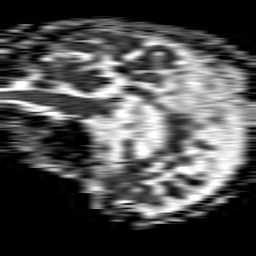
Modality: ADC
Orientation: sagittal
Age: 64
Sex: male
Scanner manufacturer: philips
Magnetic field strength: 1.5 T
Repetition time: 4.6 s
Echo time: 0.08631 s